Question: I have an associative array that contains key pairs for the titles of a jQuery navigation list that is working for the - Here is the code doing all of this:'''
<!-- Tabbed research areas content -->
<h4>Research Areas</h4>
<hr></hr>
<script type="text/javascript">
/* <![CDATA[ */
$(document).ready(function(){
$("#tabs li").click(function() {
// First remove class "active" from currently active tab
$("#tabs li").removeClass('active');
// Now add class "active" to the selected/clicked tab
$(this).addClass("active");
// Hide all tab content
$(".tab_content").hide();
// Here we get the href value of the selected tab
var selected_tab = $(this).find("a").attr("href");
// Show the selected tab content
$(selected_tab).fadeIn();
// At the end, we add return false so that the click on the link is not executed
return false;
});
});
/* ]]> */
</script>
<div id="tabs_wrapper">
<div id="tabs_container">
<?php
$Researchareas = array(
'1' => 'Appalachian & Rural Studies',
'2' => 'Child Welfare',
'3' => 'Gerontology',
'4' => 'Human Trafficking',
'5' => 'International Social Work',
'5' => 'Intimate Partner Violence',
'7' => 'LGBTQ',
'8' => 'Substance Abuse and Misuse',
'9' => 'Suicide Survivors and Bereavement',
'10' => 'Trauma and Post-Traumatic Stress',
'11' => 'Veterans and Military Social Work'
);
?>
<ul id="tabs">
<?php
foreach ($Researchareas as $key => $value){
$tabname = 'tab'.$key;
?>
<li><a href="#<?php echo $tabname ?>"><?php echo $value ?></a></li>
<?php } ?>
</ul>
</div>
<div id="tabs_content_container">
<?php
foreach ($Researchareas as $key => $value) {
$divtab = 'tab'.$key;
?>
<div id="<?php _e($divtab); ?>" class="tab_content" style="display: block;">
<h4><?php _e($value); ?></h4>
</div>
<?php } ?>
</div>
</div>
<!--end tabbed research content area-->
'''
I essentially just need the to not load all of the array values in a complete list on page load, and instead, just display the first tab accurately, like in the second image. I'm not sure where I'm missing something, but I most definitely am. Any help is greatly appreciated and I will be forever thankful.
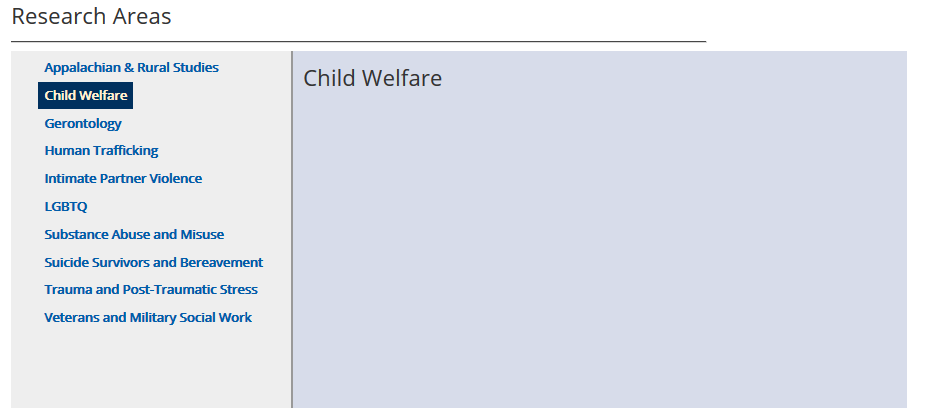
Answer: You should delete 'display:block' from your HTML since it is overwriting your CSS.
If you have done this, they will all be invisible, so you should just need to put the first one visible on document ready, something like:
'''
$(".tab_content").first().css('display', 'block');
'''